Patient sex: F
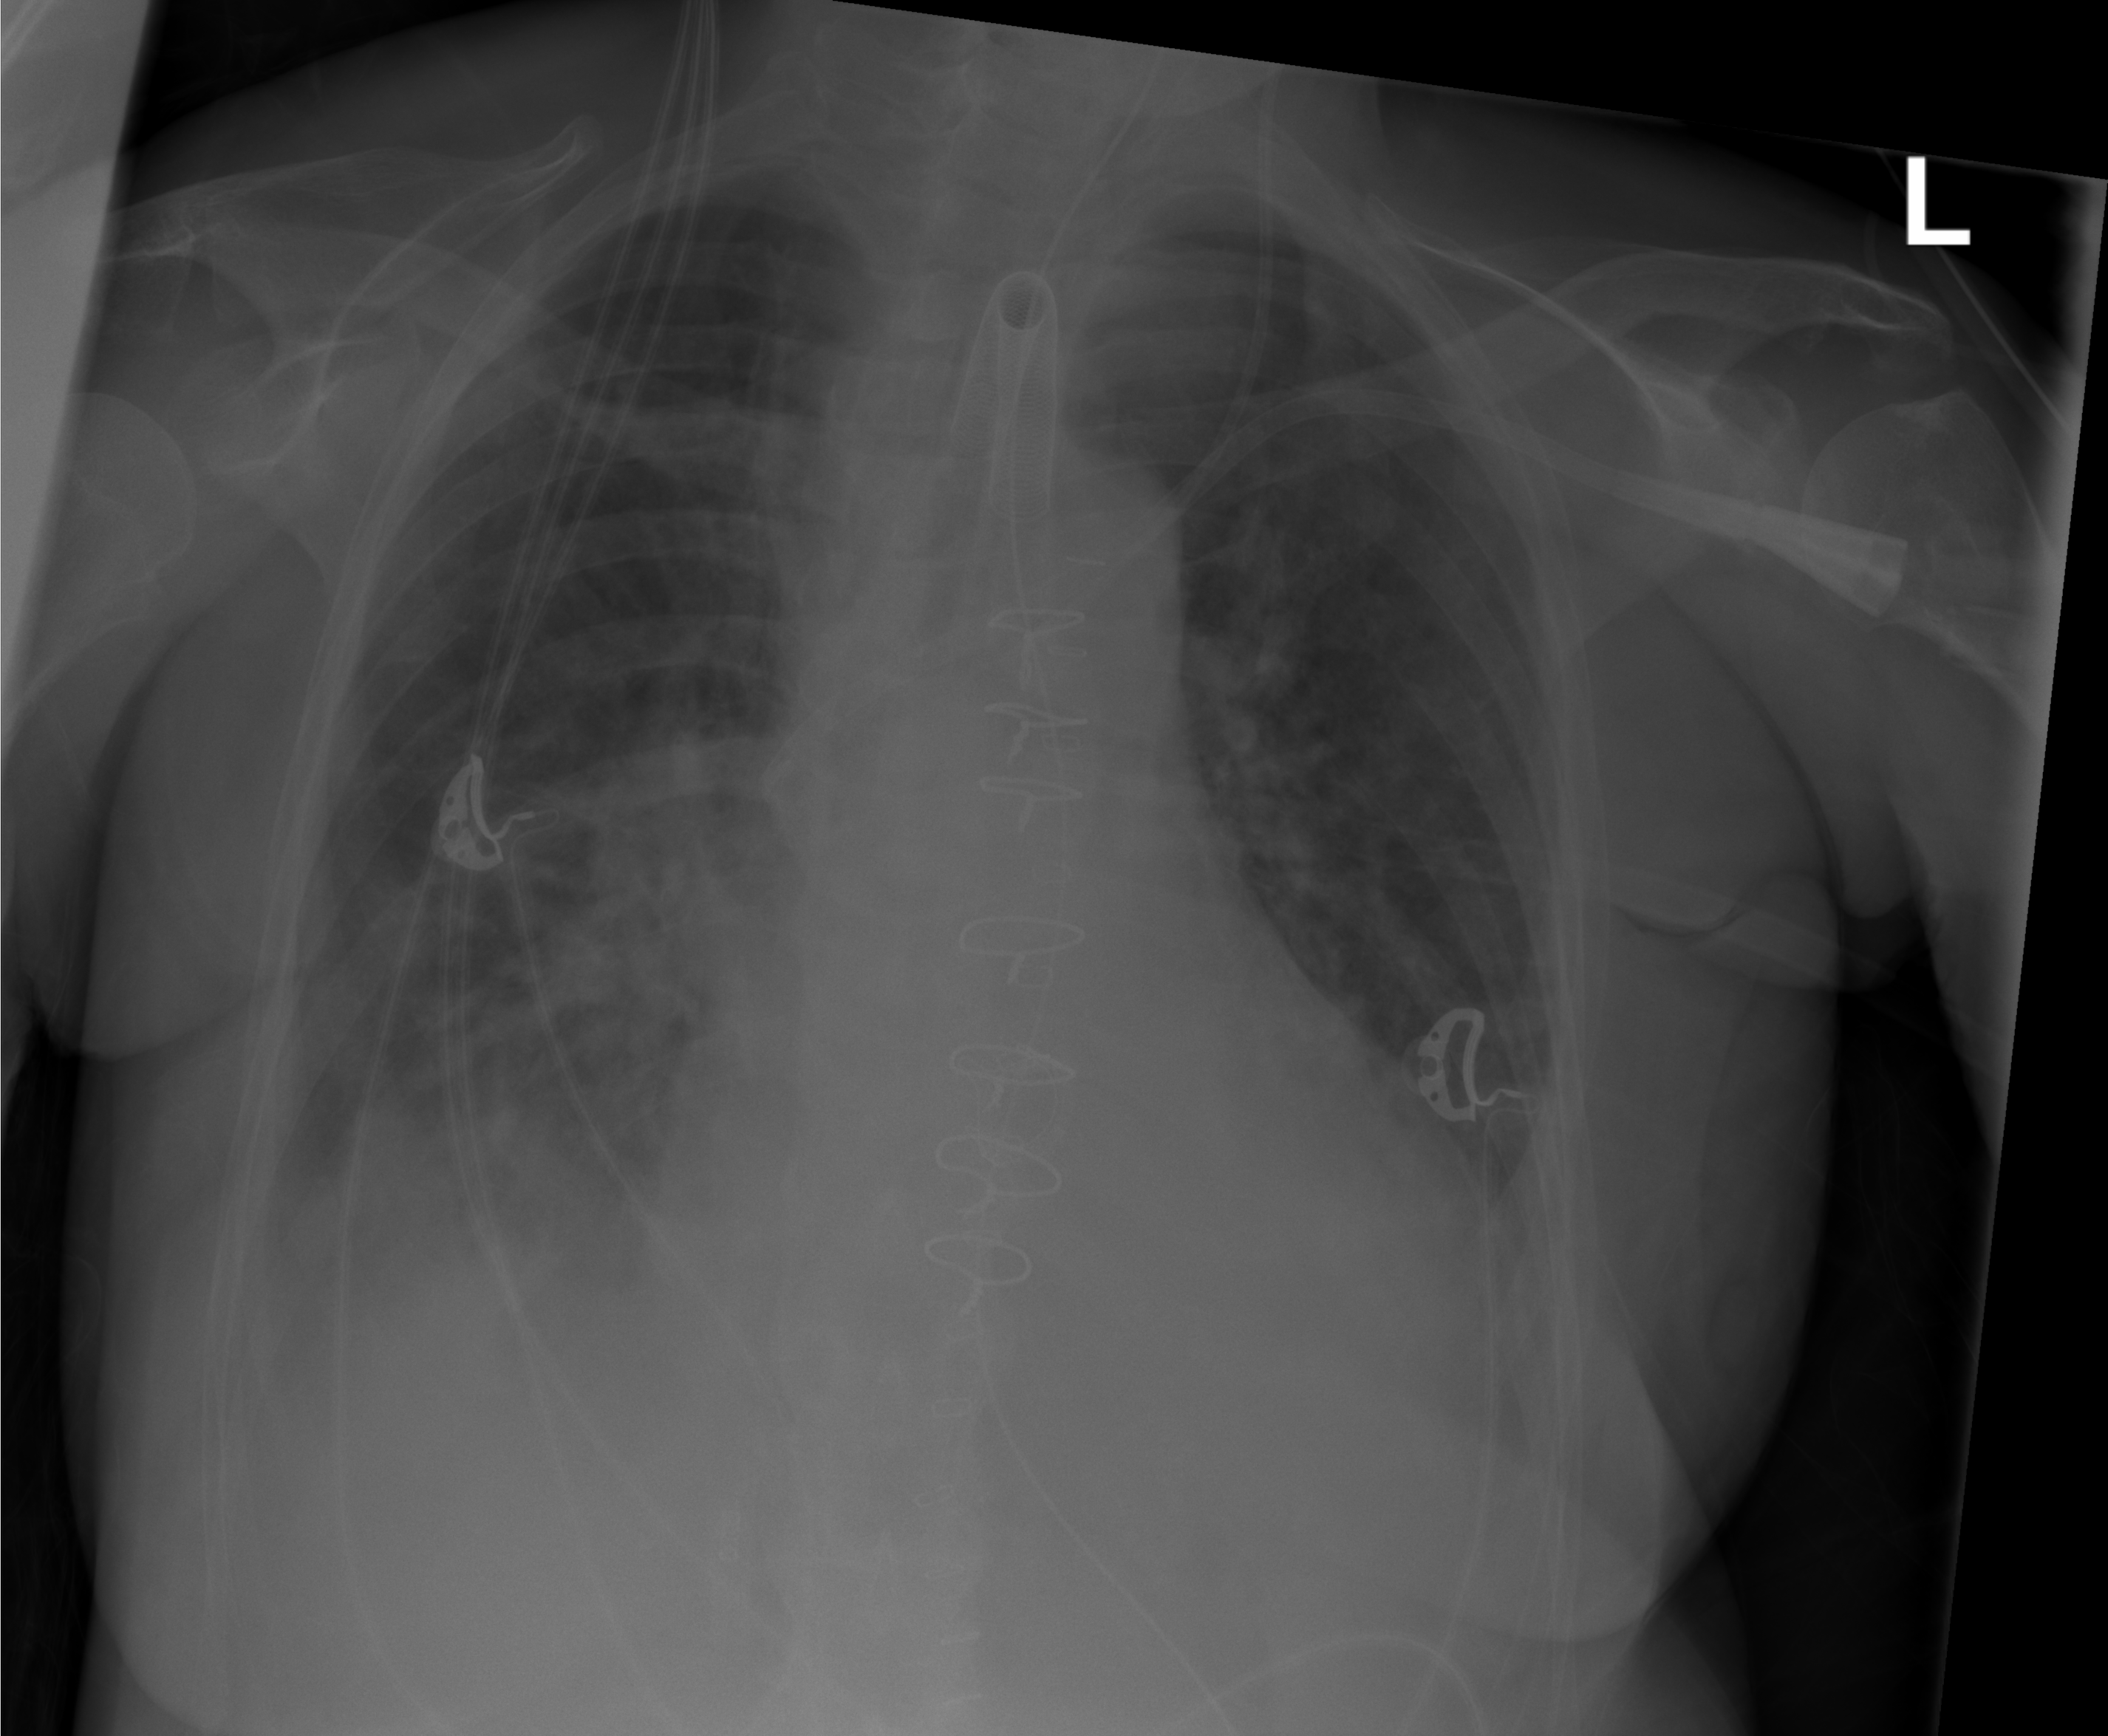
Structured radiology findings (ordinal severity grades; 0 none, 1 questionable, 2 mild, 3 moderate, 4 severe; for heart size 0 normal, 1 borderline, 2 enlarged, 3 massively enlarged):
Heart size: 2
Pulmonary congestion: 2
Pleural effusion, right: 2
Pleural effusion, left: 2
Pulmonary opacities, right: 2
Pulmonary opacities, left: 1
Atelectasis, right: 2
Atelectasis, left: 0